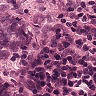
Metastatic tissue present: yes